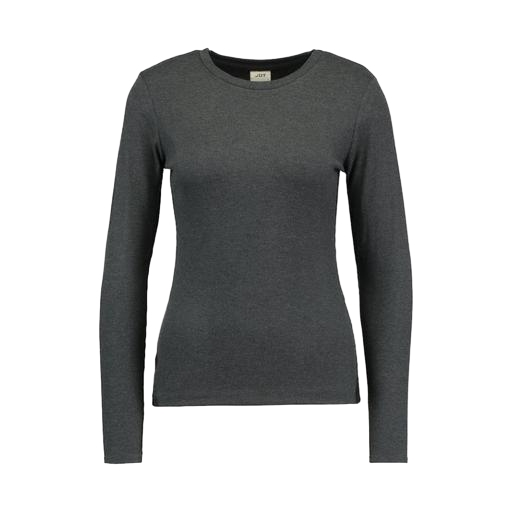
slim fit t-shirt, longsleeve t-shirt, long sleeved and dark grey, white background